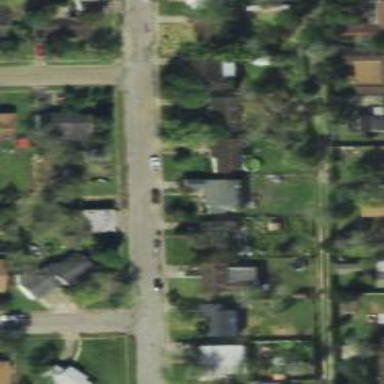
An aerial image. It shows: Alleyway designated as service road.